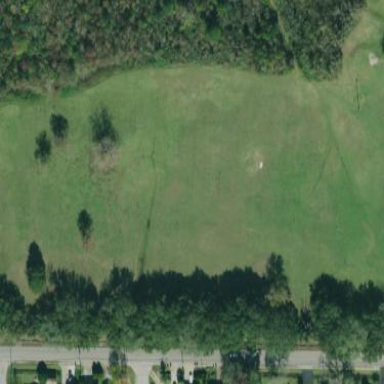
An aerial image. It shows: Grassy area designated as golf fairway.